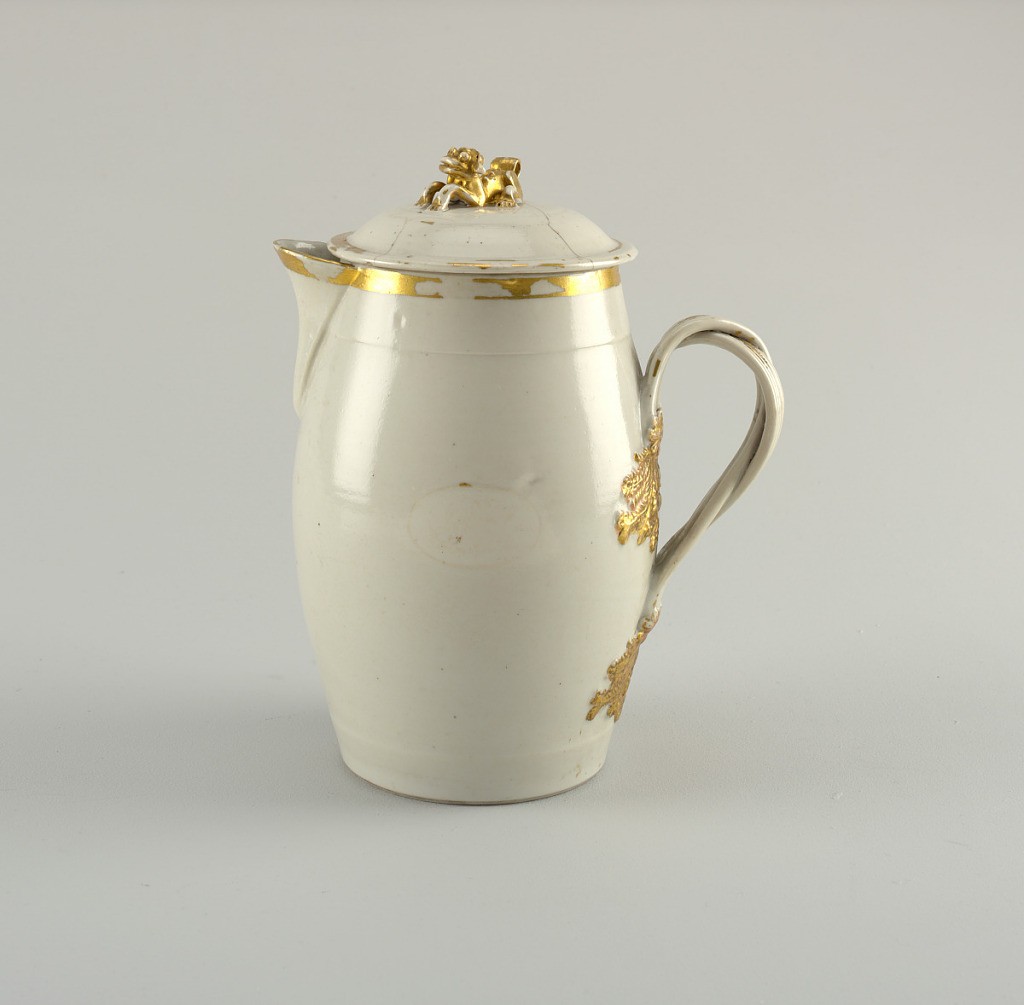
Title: Coffeepot
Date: late 18th century
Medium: porcelain, gold
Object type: coffeepot
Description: Barrel-shaped, with handles formed by crossed straps; side decorated with four embossed leaves at points of junction of handle with body. Simple lip, with pierced strainer inside. Flat domed cover, with gilded figure of a dog. Flowers on side, below.